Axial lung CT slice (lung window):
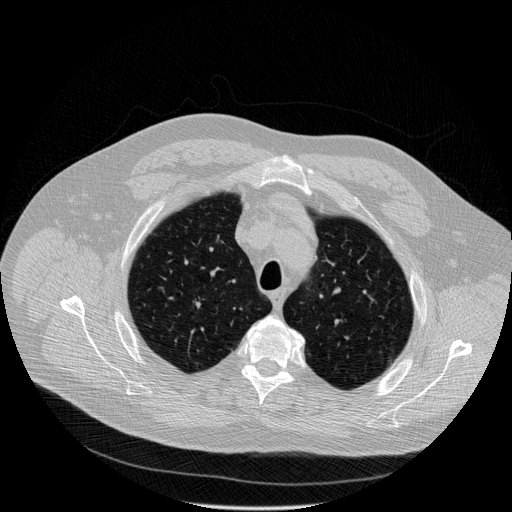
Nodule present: no